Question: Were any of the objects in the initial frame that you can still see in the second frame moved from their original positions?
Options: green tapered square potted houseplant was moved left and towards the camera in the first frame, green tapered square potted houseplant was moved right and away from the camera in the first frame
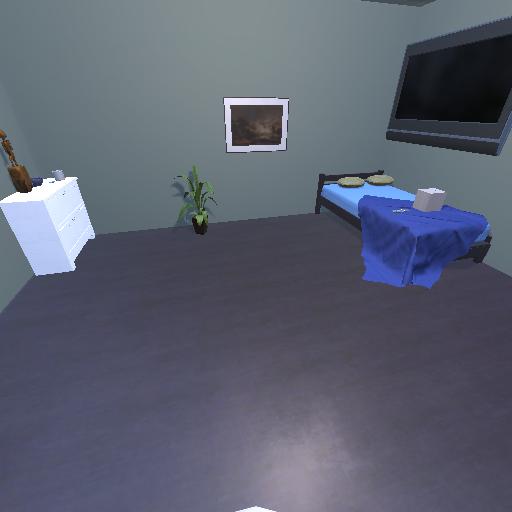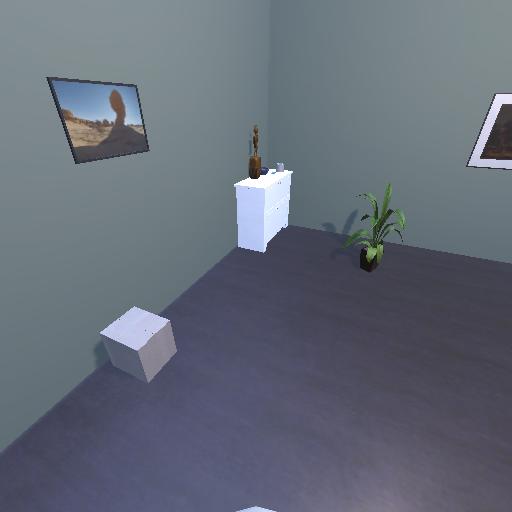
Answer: green tapered square potted houseplant was moved left and towards the camera in the first frame